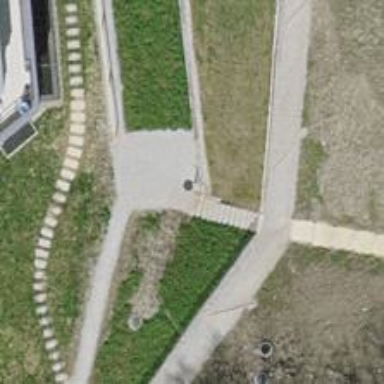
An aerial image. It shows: Steps with gravel surface.